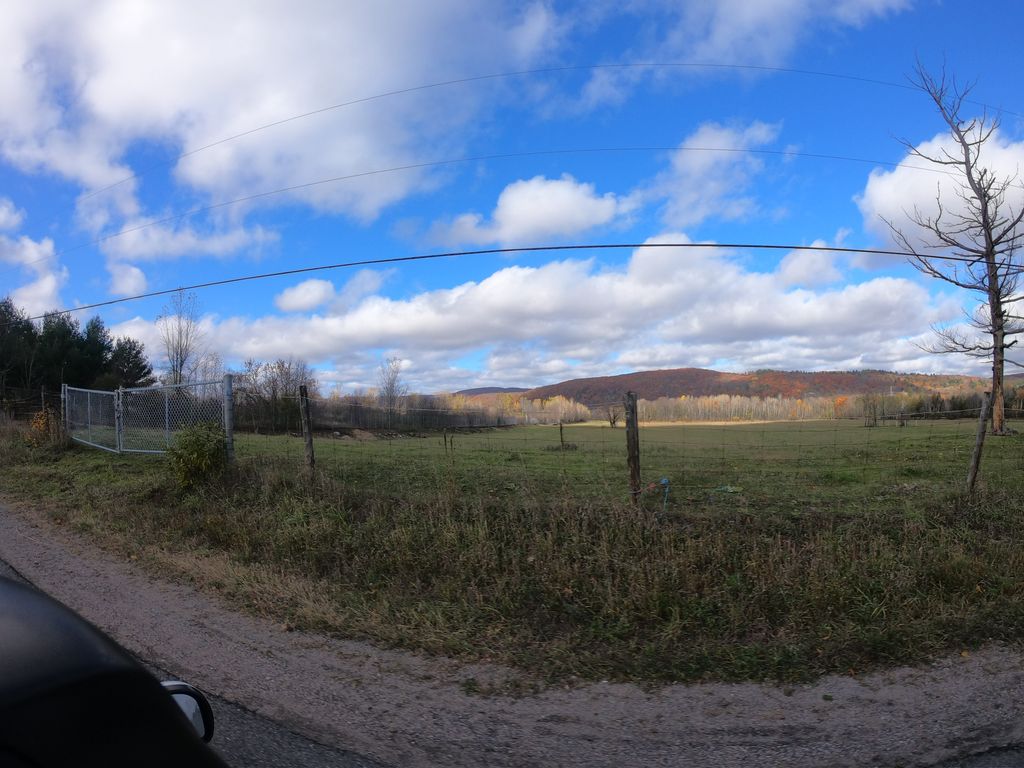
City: ottawa-gatineau